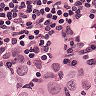
Metastatic tissue present: yes